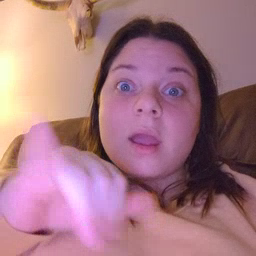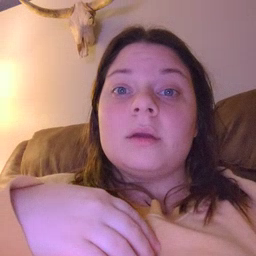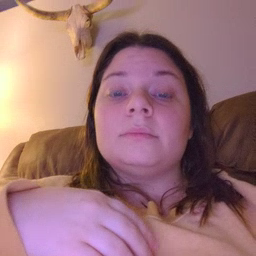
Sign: stay